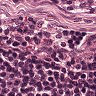
Metastatic tissue present: no